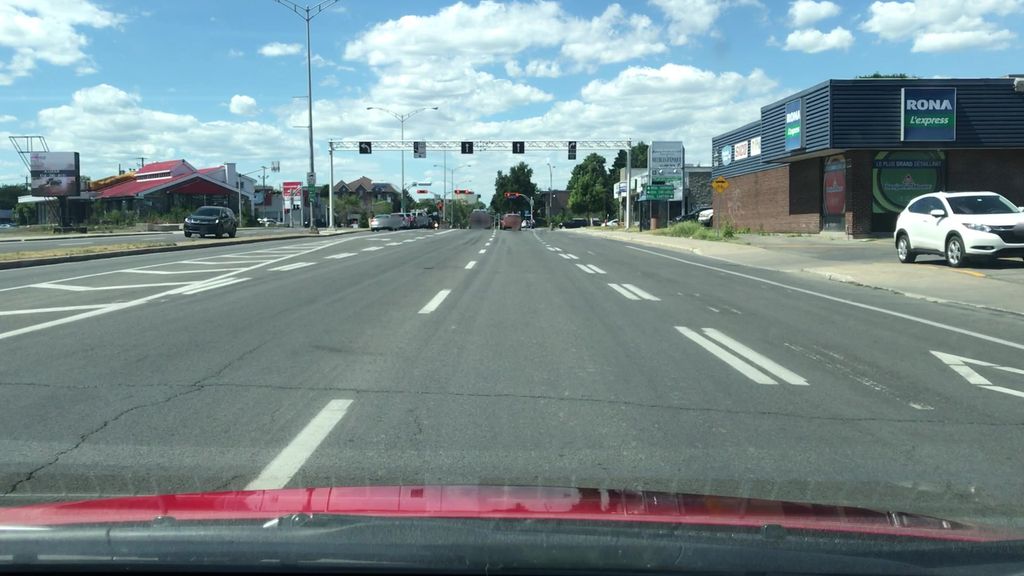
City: montreal